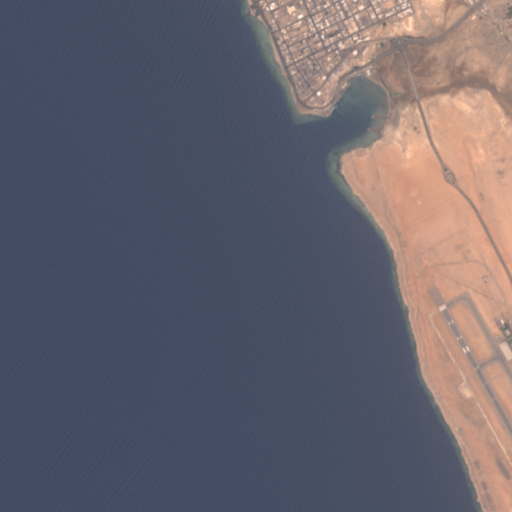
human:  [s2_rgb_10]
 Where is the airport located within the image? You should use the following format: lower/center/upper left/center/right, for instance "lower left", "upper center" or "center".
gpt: The airport is located in the lower right of the image.
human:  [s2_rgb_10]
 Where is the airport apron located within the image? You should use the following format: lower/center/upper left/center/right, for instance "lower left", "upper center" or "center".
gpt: The airport apron is located in the lower right of the image.
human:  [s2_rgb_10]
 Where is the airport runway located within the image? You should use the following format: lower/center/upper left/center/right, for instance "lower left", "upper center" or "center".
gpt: The airport runway is located in the lower right of the image.
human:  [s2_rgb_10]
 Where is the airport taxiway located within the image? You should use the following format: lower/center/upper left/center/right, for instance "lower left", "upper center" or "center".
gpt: The airport taxiway is located in the lower right of the image.
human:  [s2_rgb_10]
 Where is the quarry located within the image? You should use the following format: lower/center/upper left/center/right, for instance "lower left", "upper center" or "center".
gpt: The quarry is located in the upper right of the image.
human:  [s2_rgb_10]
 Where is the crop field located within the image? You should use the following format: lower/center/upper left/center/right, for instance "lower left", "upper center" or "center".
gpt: There is no crop field in the image.